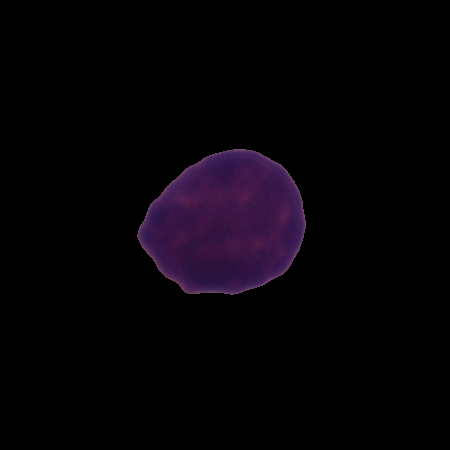
Label: healthy